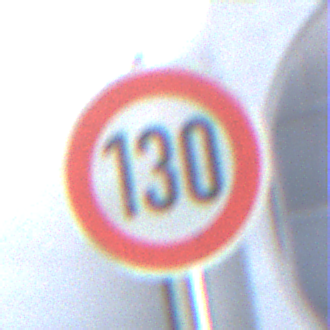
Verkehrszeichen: Geschwindigkeit130
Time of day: MorningAfternoon
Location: Outdoor (Urban)
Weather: PartlyCloudy
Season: NotSpecified
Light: Natural